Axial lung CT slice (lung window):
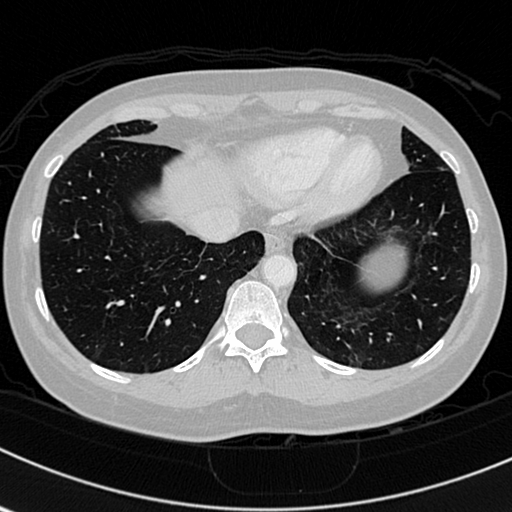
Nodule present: no